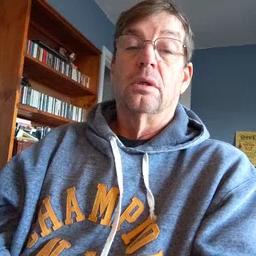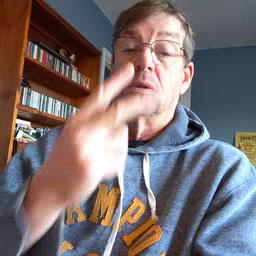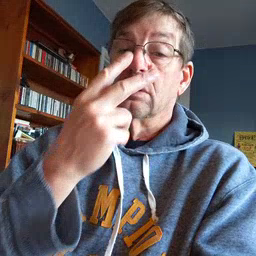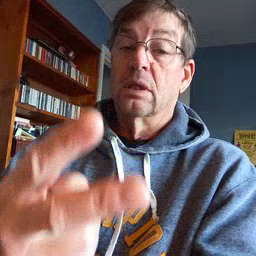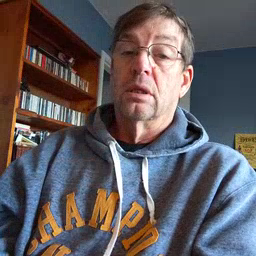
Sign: see